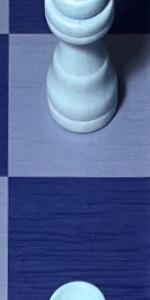
Label: Empty